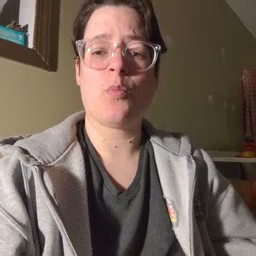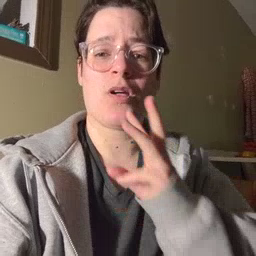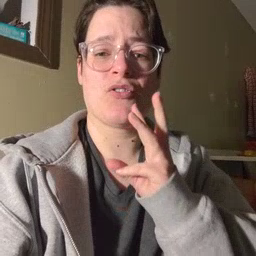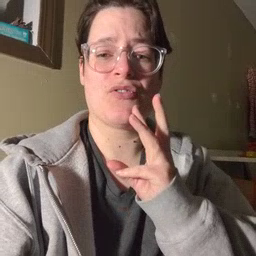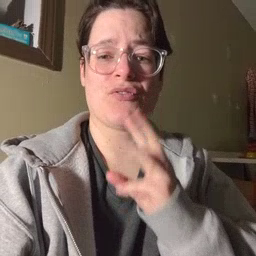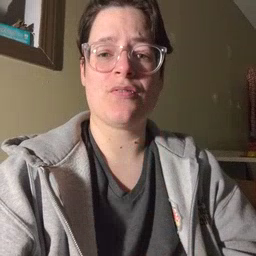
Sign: water